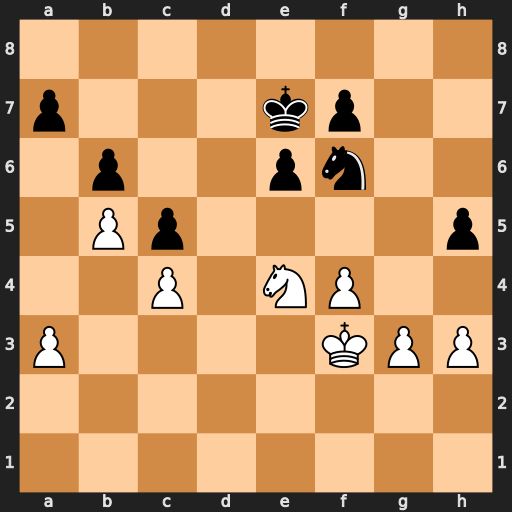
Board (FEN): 8/p3kp2/1p2pn2/1Pp4p/2P1NP2/P4KPP/8/8
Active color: w
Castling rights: -
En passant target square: -
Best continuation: Nxf6 Kxf6 Ke4 Kg6 Ke5